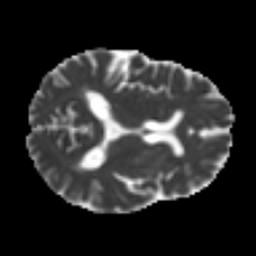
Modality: MD
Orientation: axial
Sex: female
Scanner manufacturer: ge
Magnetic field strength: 3 T
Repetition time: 7 s
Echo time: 0.08 s